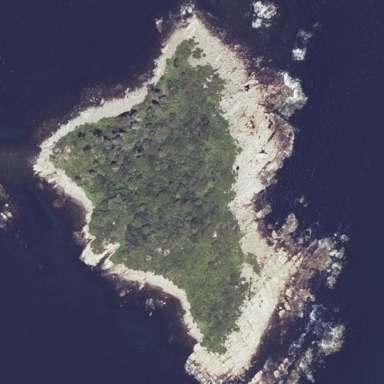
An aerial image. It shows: Islet along the coastline.